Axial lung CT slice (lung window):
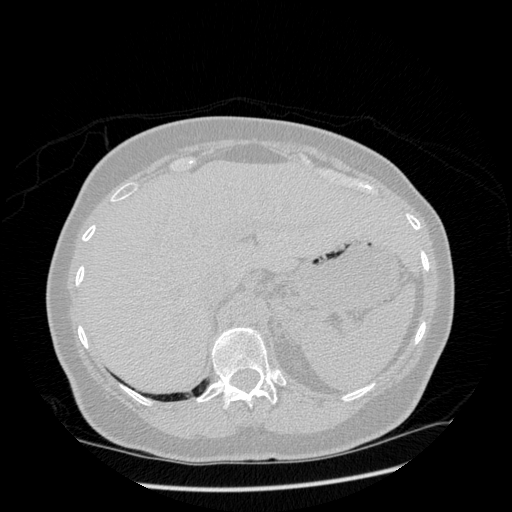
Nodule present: no